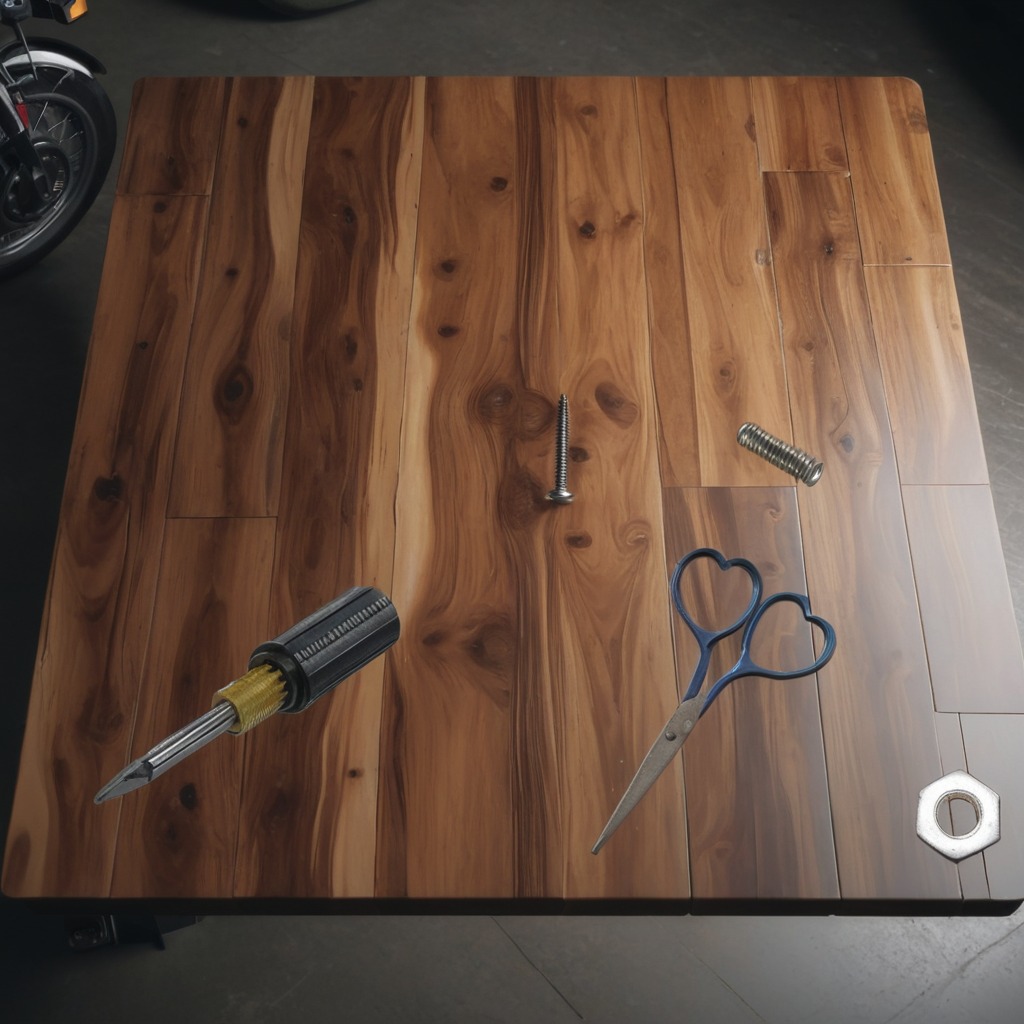
A metal machine screw, a coiled metal spring, a screwdriver, a metal nut, and a pair of scissors are lying on the wooden table.